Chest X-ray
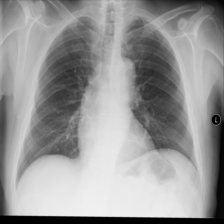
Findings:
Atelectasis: negative
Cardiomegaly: negative
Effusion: negative
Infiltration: negative
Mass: negative
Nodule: negative
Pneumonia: negative
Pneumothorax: negative
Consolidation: negative
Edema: negative
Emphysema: negative
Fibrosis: negative
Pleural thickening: negative
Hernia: negative